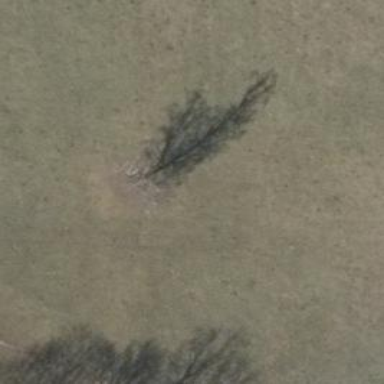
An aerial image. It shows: Deciduous broadleaved tree.